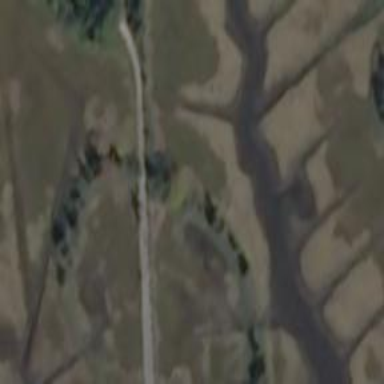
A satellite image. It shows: Saltmarsh wetland area.